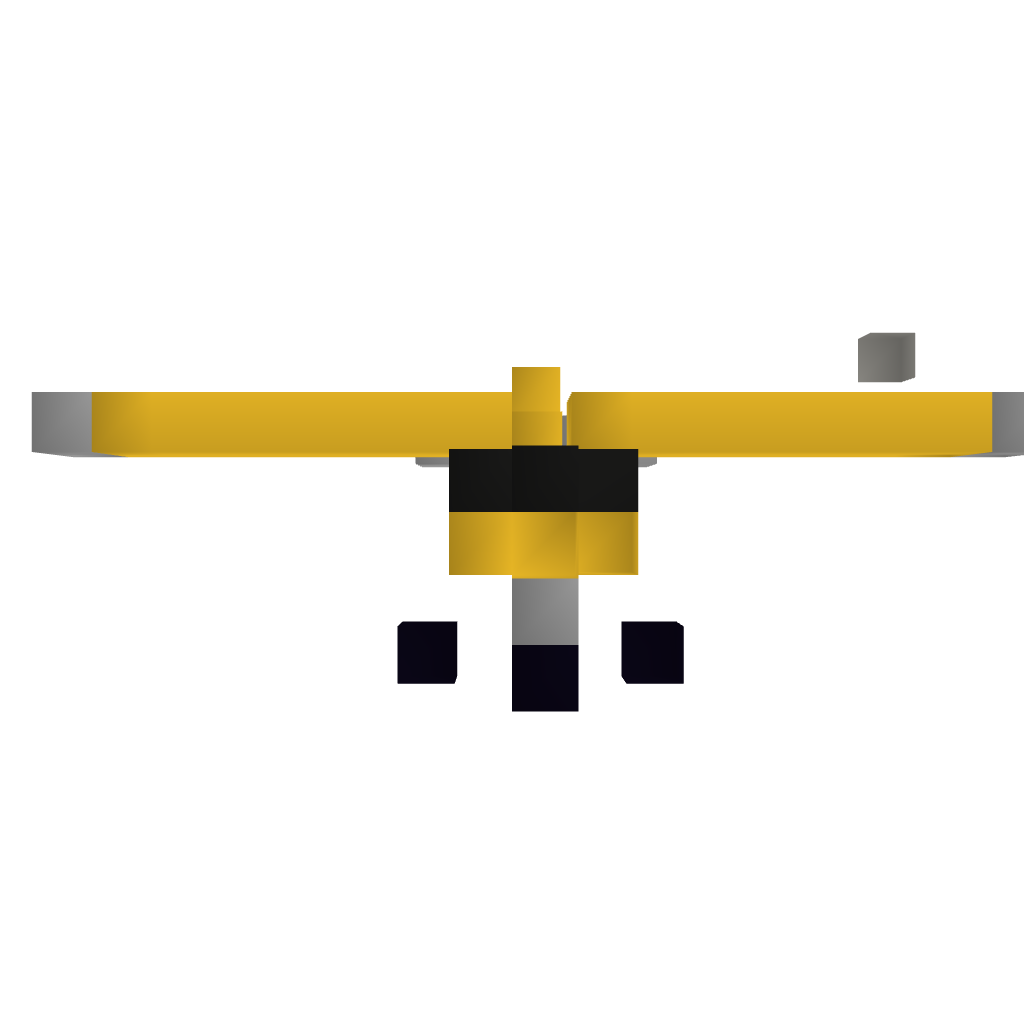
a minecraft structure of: Little-Wood-Plane